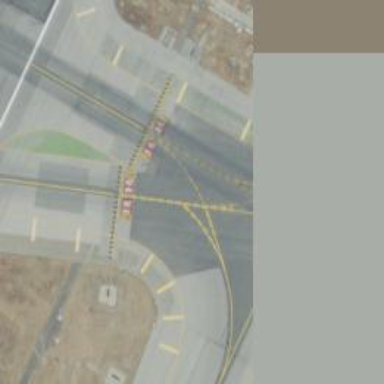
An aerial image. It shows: Taxiway at the airport with asphalt surface.